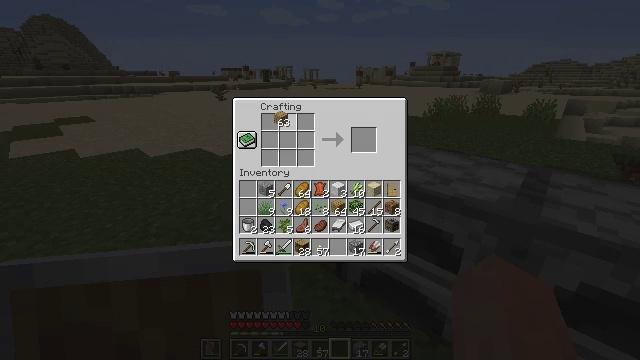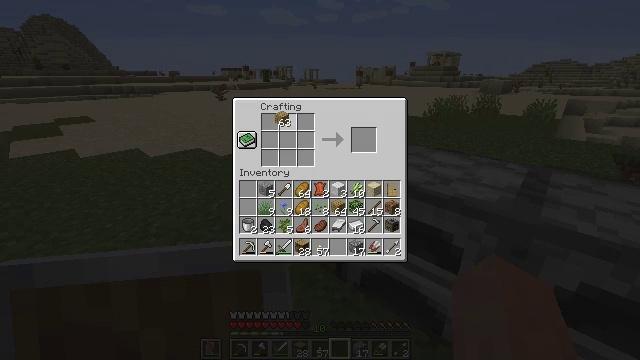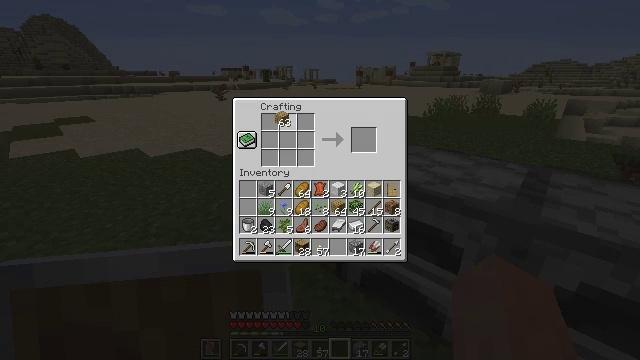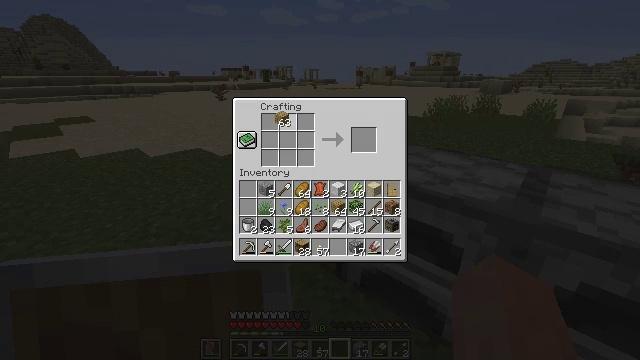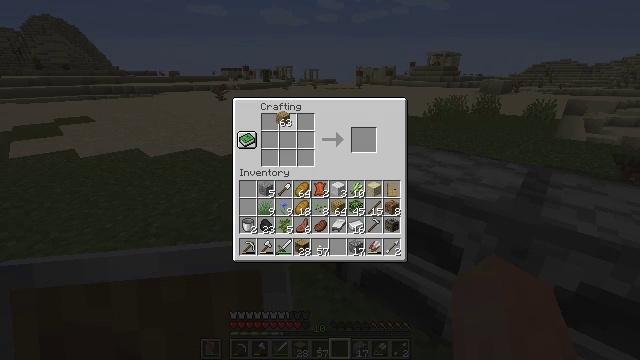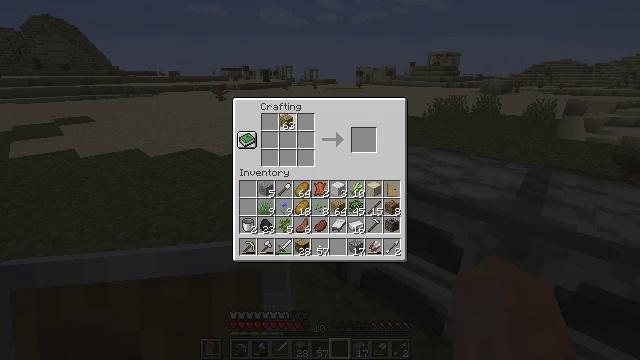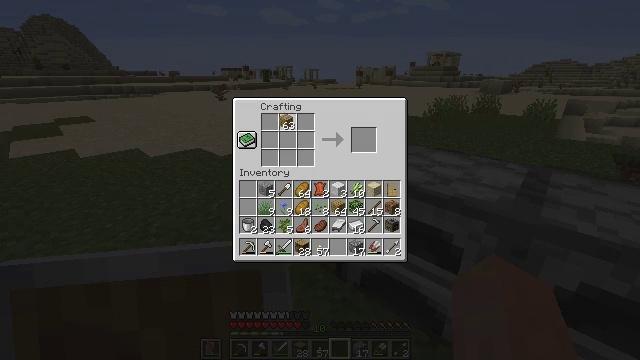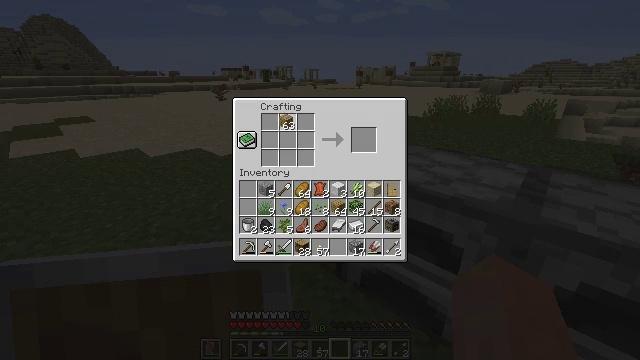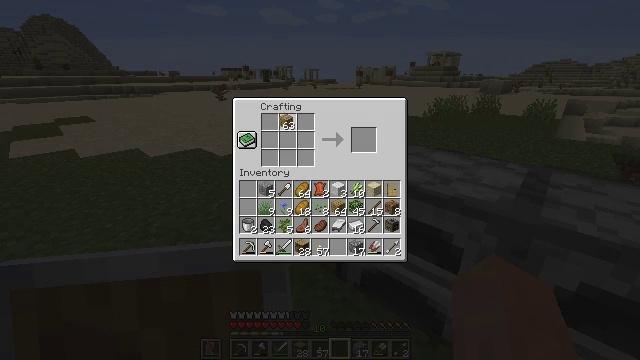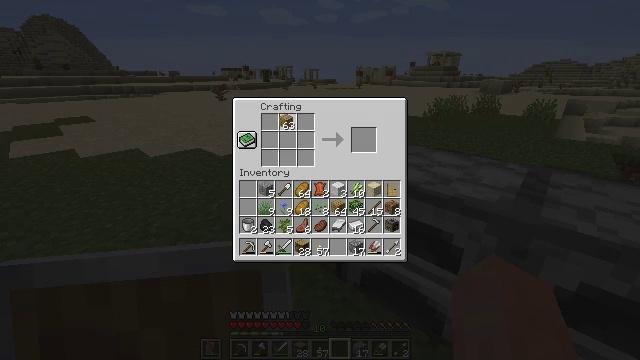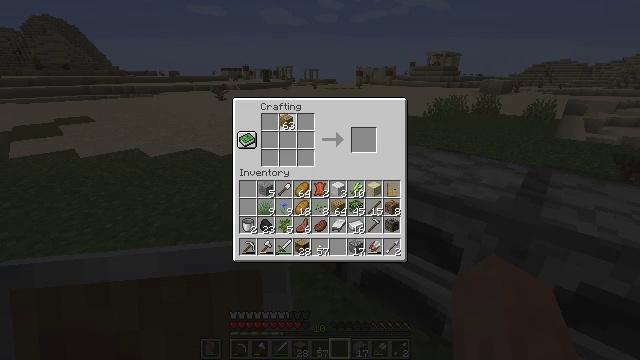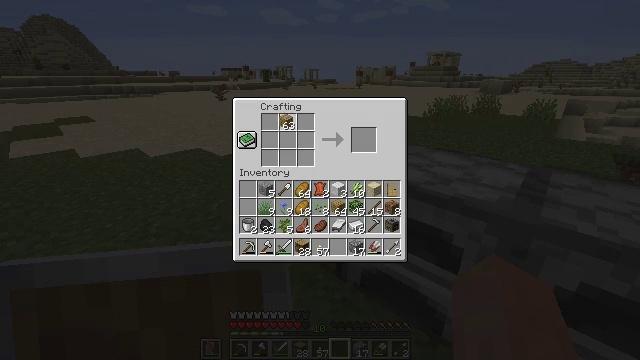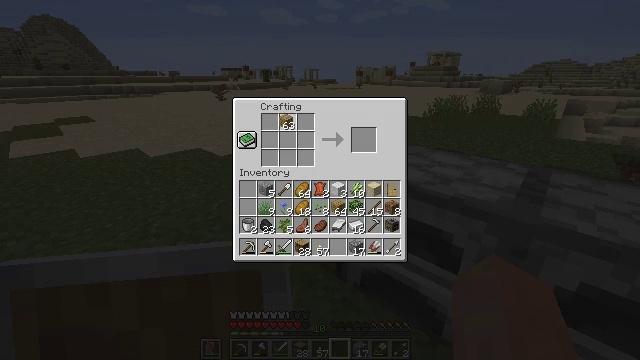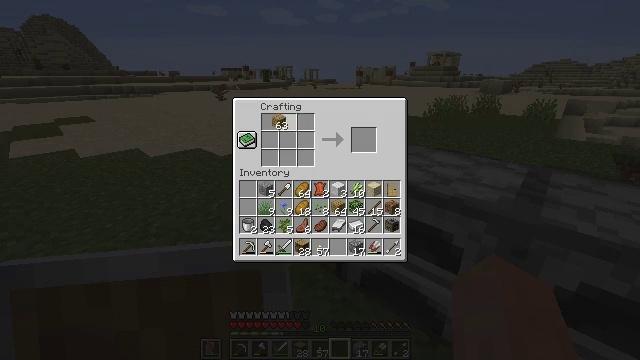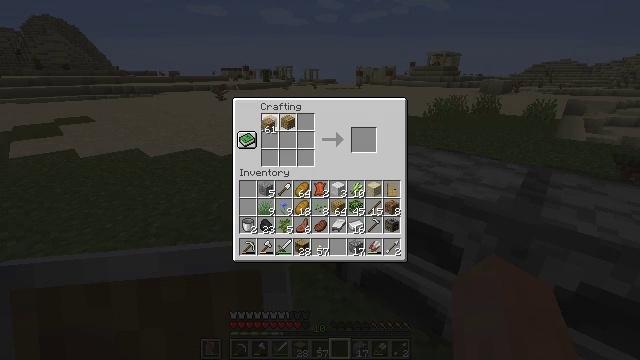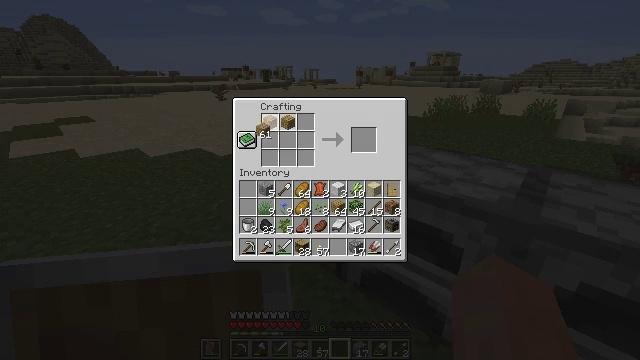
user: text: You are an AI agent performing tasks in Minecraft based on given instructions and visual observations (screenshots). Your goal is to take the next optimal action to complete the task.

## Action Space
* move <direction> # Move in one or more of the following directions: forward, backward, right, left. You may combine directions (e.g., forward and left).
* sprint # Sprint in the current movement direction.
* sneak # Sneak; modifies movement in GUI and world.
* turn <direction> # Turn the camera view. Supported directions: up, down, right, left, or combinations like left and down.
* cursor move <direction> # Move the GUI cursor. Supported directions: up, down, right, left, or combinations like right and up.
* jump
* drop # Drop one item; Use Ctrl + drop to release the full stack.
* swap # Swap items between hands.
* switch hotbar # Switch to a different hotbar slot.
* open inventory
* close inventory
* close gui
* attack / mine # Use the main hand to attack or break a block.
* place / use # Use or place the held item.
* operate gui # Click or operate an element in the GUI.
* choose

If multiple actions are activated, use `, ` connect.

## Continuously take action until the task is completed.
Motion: motion action
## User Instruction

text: Open the crafting table to create a chest.
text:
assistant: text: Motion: no_op
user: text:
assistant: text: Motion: no_op
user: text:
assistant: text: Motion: no_op
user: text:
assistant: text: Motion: no_op
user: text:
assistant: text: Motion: no_op
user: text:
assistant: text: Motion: no_op
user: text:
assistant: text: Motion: no_op
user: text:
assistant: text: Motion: no_op
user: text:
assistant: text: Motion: no_op
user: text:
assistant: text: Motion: no_op
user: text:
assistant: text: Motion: no_op
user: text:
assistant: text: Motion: choose
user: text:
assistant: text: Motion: cursor move left, choose
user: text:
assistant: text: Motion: cursor move left, choose
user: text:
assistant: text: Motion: choose
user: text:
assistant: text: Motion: cursor move down, choose
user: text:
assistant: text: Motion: cursor move down, choose
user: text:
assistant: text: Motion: cursor move down, choose
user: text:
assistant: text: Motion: cursor move down, choose
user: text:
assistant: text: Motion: choose
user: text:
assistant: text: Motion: cursor move right, choose
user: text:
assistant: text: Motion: cursor move right and up, choose
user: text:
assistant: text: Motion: cursor move right and up, choose
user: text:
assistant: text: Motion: cursor move up, choose
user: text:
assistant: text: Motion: cursor move left, choose
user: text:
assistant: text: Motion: choose
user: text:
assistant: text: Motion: choose
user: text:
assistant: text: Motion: choose
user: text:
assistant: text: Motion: choose
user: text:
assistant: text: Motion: choose